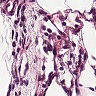
Metastatic tissue present: no